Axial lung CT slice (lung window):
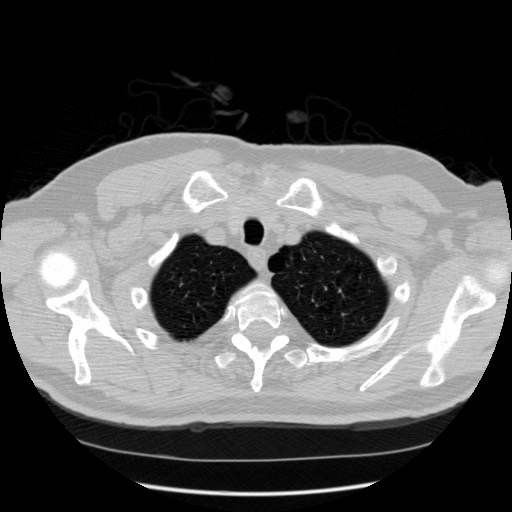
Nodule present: no